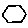
Label: hexagon